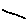
Label: line